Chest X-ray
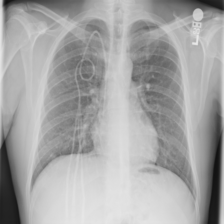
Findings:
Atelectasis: negative
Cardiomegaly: negative
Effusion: negative
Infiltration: negative
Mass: negative
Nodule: negative
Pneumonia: negative
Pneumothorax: negative
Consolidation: negative
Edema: negative
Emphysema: negative
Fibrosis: negative
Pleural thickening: negative
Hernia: negative